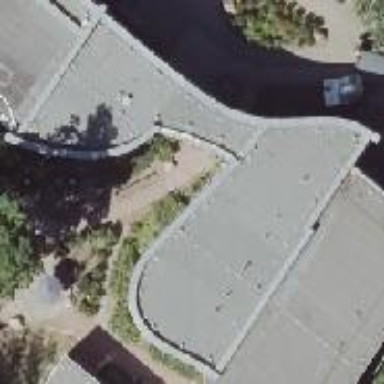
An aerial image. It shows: Building part with flat roof.